Question: I have successfully styled spinner background like here: <URL>
My opened spinner looks like this:

Only thing that is left to style is spinner prompt box (and text inside). How can i change background color and font of spinner prompt?
EDIT:Based on 2red13 advice i created style:
'''
<?xml version="1.0" encoding="utf-8"?>
<resources>
<style name="spinner_style">
<item name="android:layout_width">fill_parent</item>
<item name="android:layout_height">wrap_content</item>
<item name="android:textColor">#00FF00</item>
<item name="android:typeface">monospace</item>
<item name="android:background">#8b4513</item>
</style>
'''
and aplied it to spinner like this:
'''
<Spinner
android:id="@+id/spinner"
style="@style/spinner_style"
android:layout_width="fill_parent"
android:layout_height="wrap_content"
android:prompt="@string/header_prompt"
android:background="@drawable/spinaca"
android:layout_margin="5dip"/>
'''
But nothing has changed. I guess i don't understand something :(
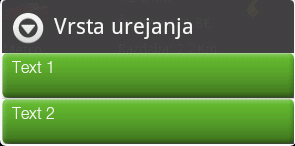
Answer: the style is defined here:
'''
style="?android:attr/spinnerItemStyle"
'''
you have to build your own style and set it instaed of the above